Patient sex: F
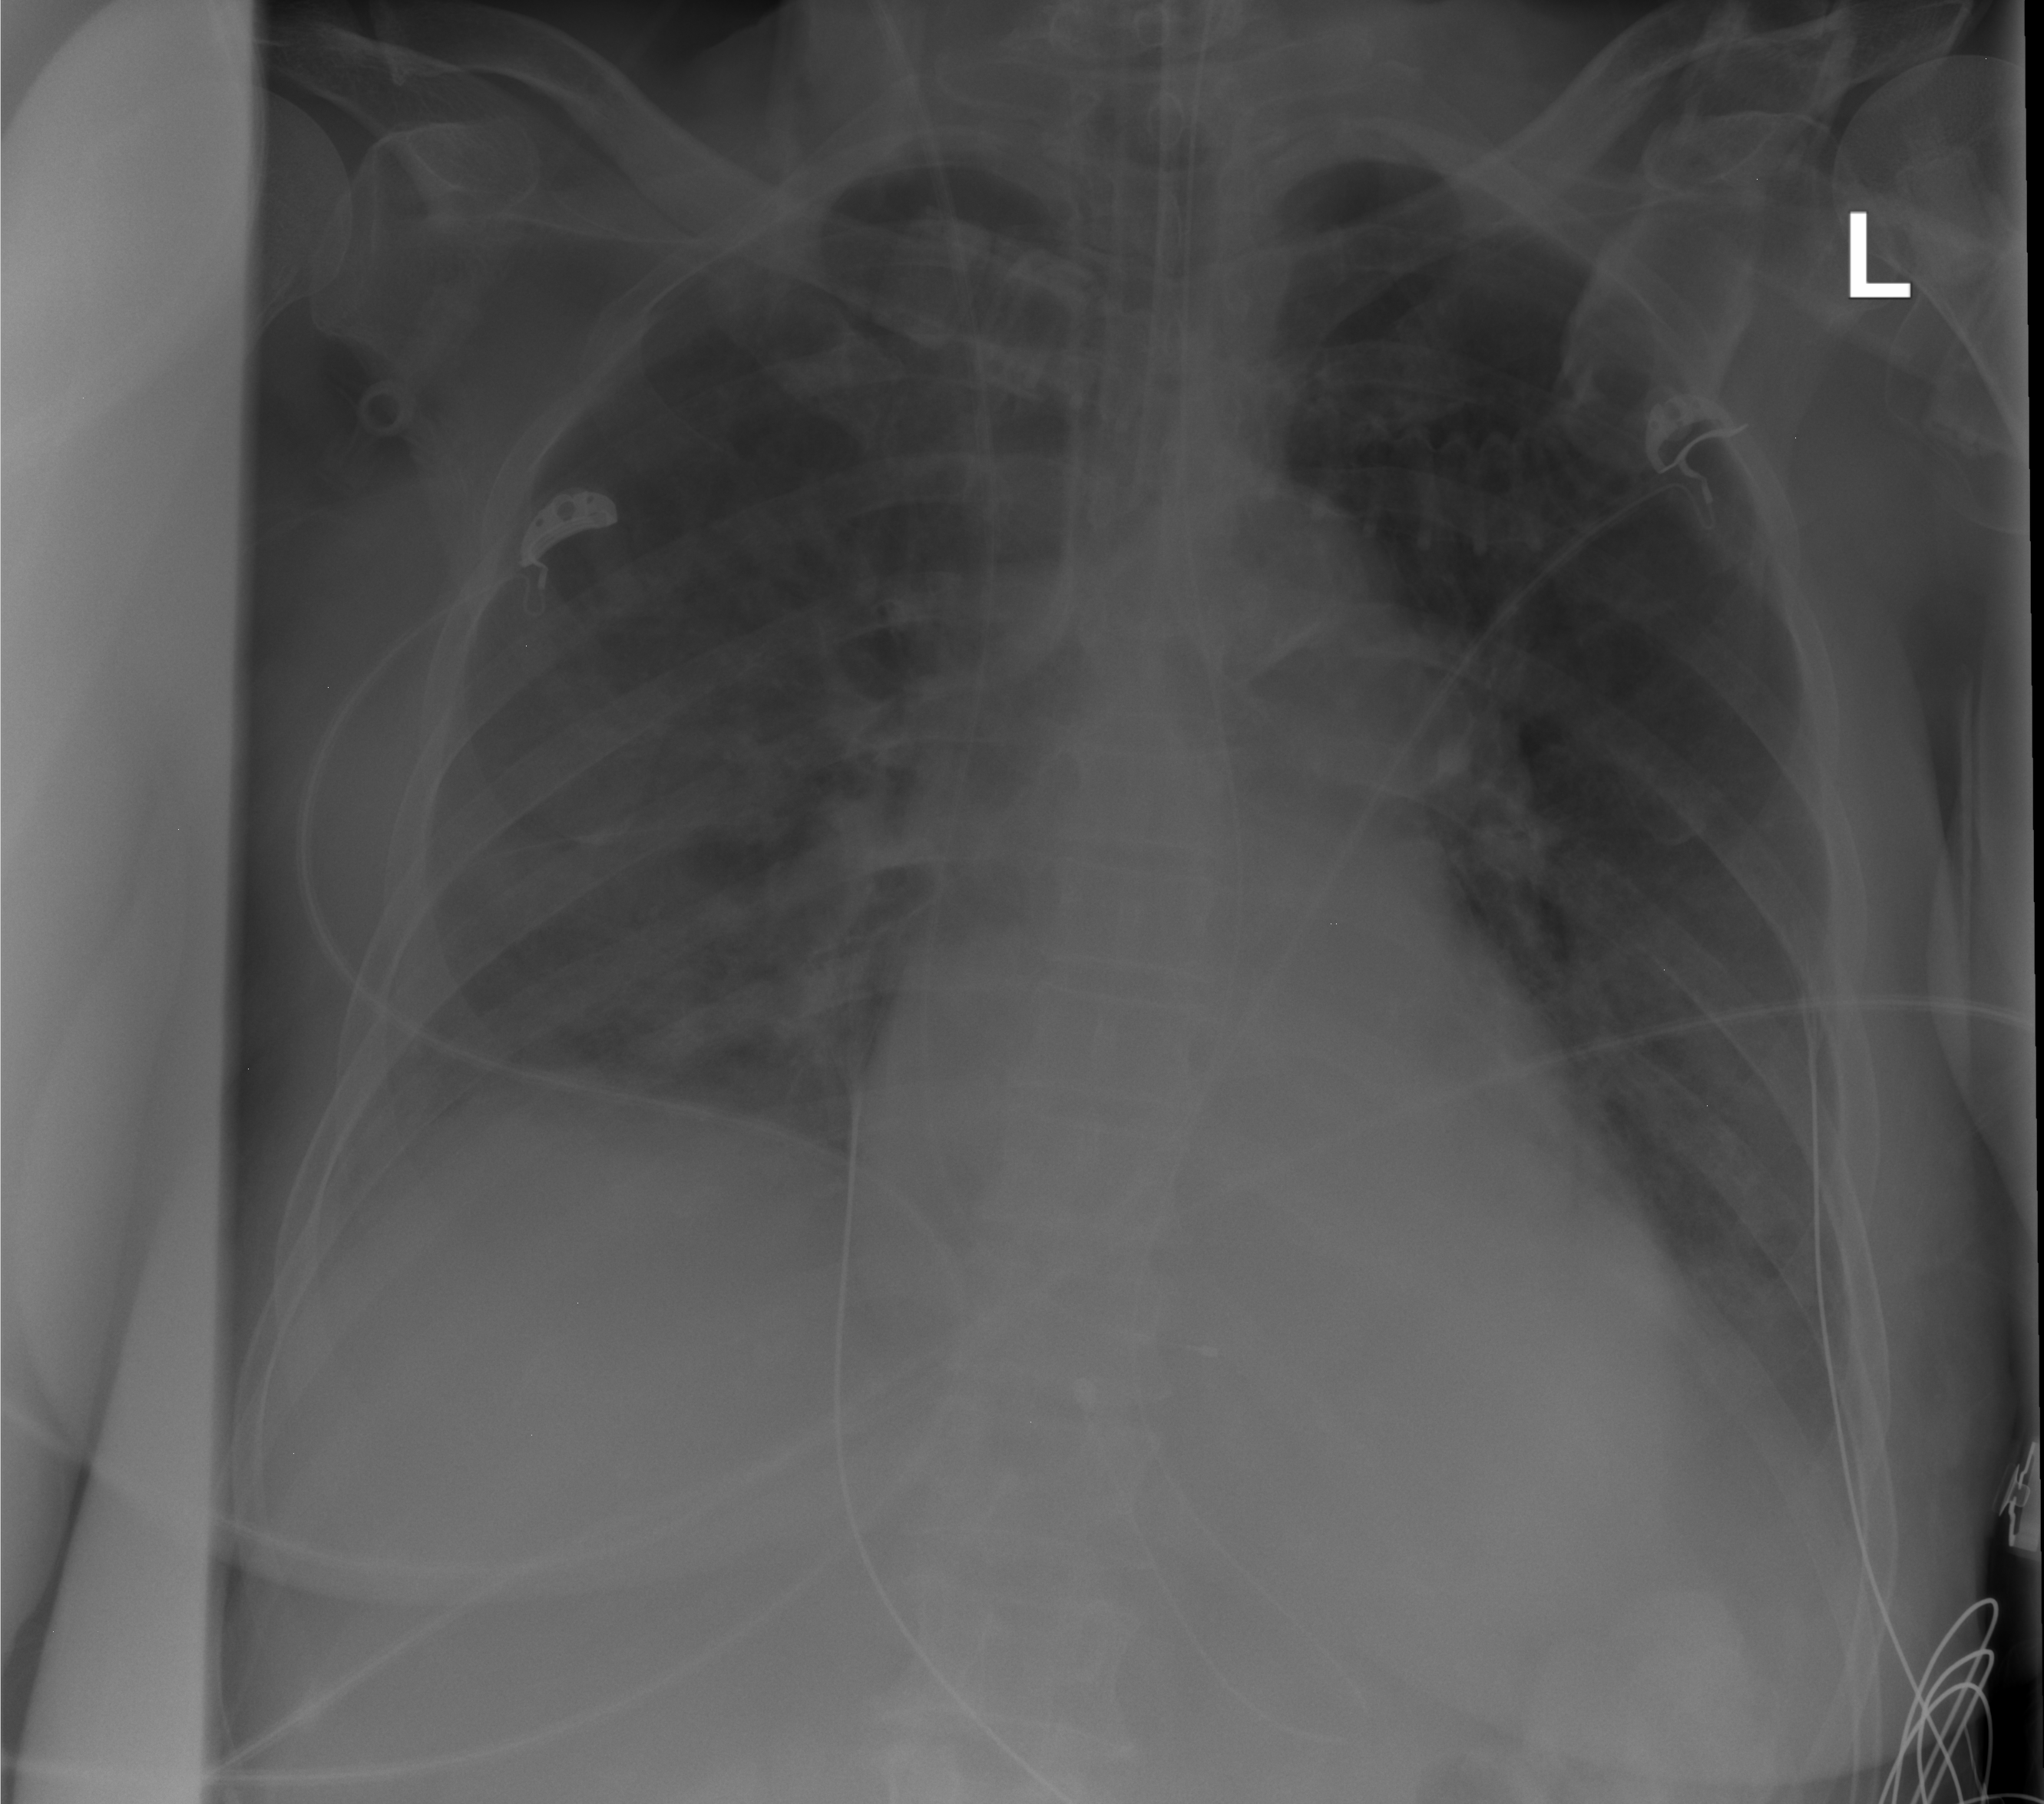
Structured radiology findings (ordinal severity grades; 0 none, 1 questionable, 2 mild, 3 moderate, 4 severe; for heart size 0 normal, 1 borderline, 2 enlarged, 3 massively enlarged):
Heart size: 0
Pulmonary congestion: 2
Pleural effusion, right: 2
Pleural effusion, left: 2
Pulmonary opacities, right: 2
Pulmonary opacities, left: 0
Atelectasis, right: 2
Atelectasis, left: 2